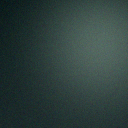
Screen state: off